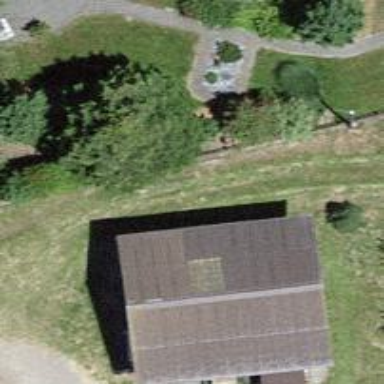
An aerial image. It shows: Barn.